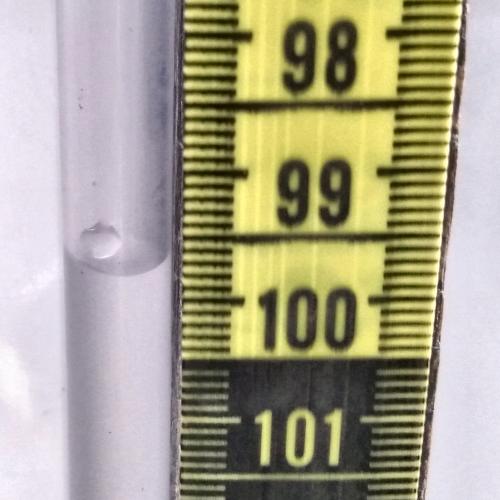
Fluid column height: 99.7 cm